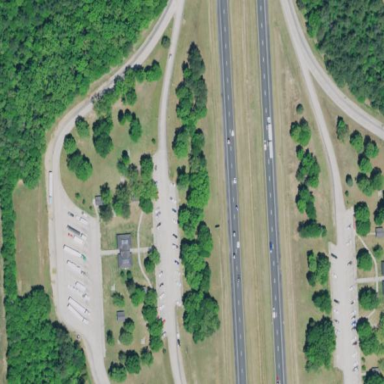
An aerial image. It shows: Rest area on the road.